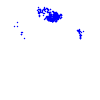
Particle: electron